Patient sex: F
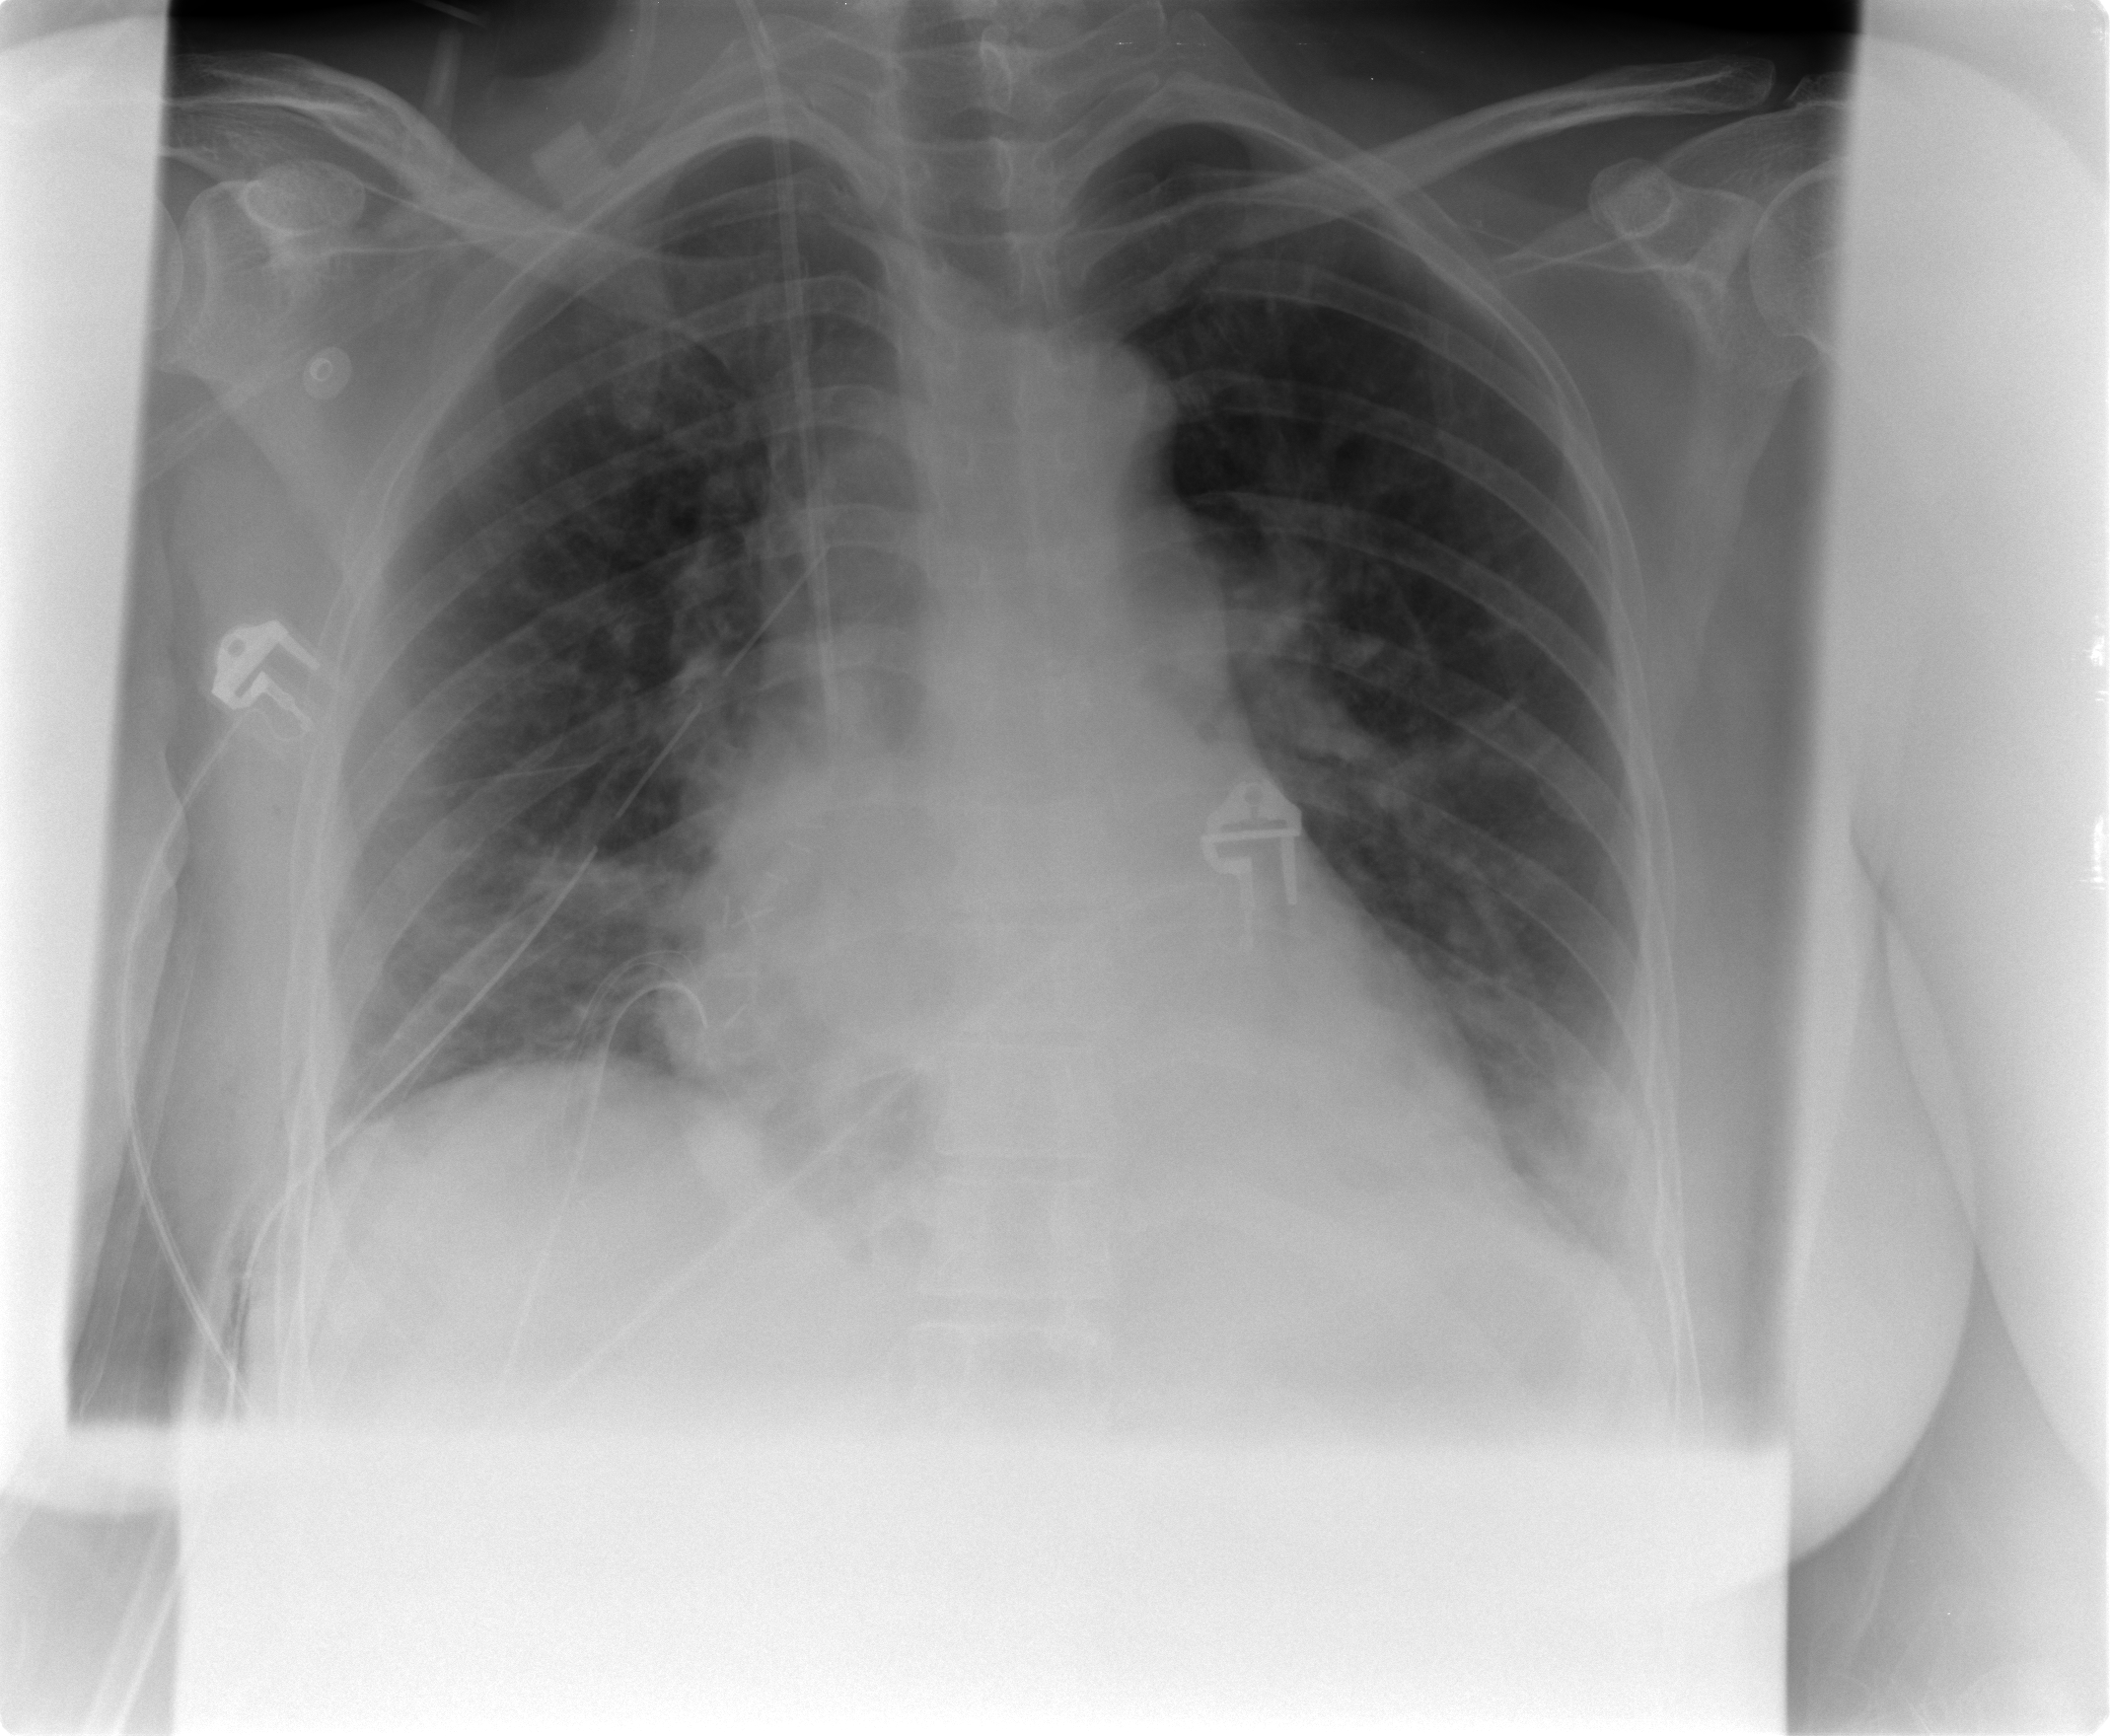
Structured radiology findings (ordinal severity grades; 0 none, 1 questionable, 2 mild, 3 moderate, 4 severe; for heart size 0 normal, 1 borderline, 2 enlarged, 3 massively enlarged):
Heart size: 1
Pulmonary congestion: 1
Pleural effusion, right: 0
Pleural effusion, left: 0
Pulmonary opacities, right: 1
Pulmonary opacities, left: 1
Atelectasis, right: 2
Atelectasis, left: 2